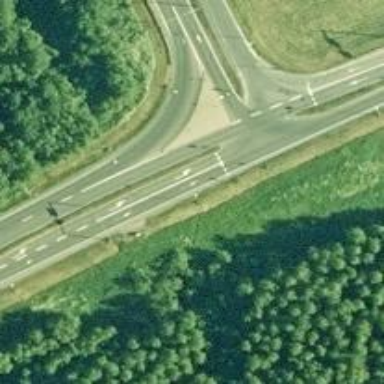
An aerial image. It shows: Motorway link with embankment.